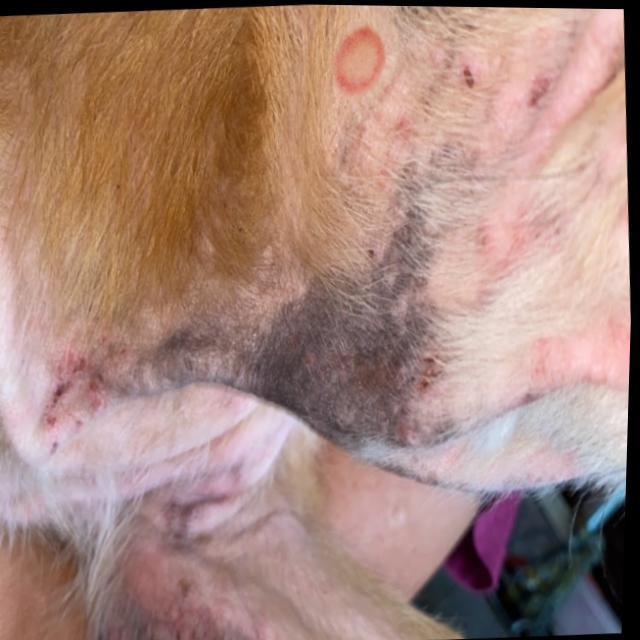
Canine ringworm (Dermatophytosis) — fungal infection caused by Microsporum or Trichophyton. Presents with circular alopecia, scaling, crusting, and broken hairs.